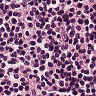
Metastatic tissue present: no